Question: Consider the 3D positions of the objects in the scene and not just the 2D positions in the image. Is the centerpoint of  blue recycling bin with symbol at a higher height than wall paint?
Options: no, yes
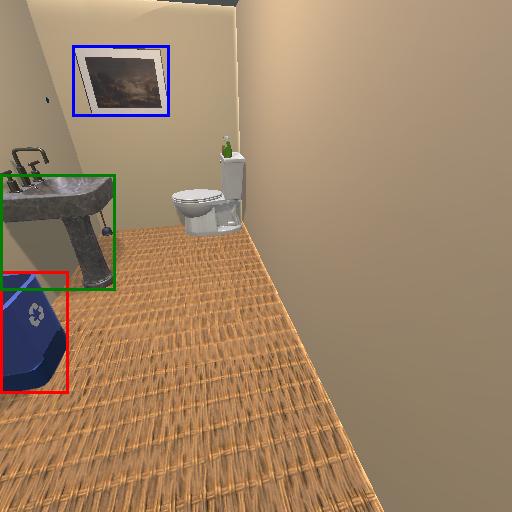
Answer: no